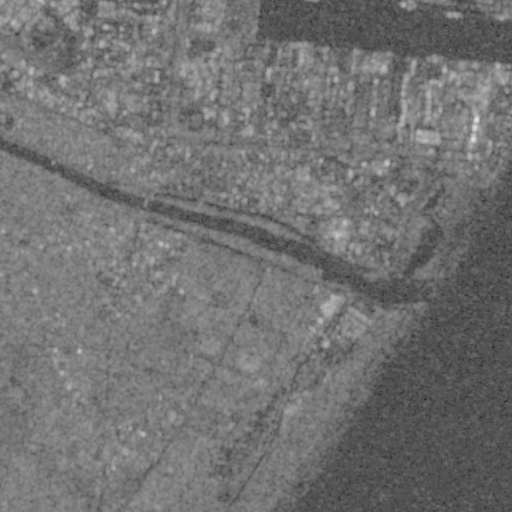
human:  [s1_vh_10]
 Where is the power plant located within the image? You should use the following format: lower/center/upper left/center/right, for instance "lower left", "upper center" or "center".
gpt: The power plant is located in the upper right of the image.
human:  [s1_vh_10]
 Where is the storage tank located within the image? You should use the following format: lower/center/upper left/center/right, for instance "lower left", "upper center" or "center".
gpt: The storage tank is located in the upper right of the image.
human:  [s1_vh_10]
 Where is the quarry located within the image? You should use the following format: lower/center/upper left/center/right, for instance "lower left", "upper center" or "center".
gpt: There is no quarry in the image.

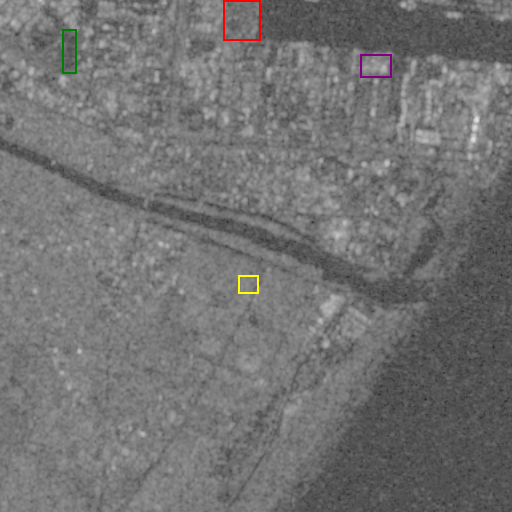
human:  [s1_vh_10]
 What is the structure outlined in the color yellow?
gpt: The structure outlined in yellow is a crop field.
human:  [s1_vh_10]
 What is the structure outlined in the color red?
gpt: The structure outlined in red is a park.
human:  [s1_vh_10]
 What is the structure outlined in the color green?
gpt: The structure outlined in green is a parking lot.
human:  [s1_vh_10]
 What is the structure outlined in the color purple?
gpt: The structure outlined in purple is a power plant.
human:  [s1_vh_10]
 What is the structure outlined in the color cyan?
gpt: There is no cyan outline.